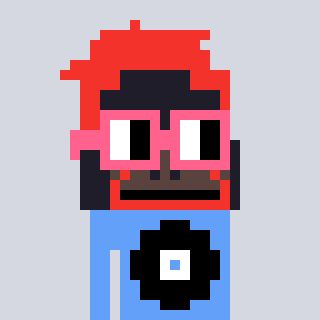
a pixel art character with square pink glasses, a orangutan-shaped head and a blue-colored body on a cool background